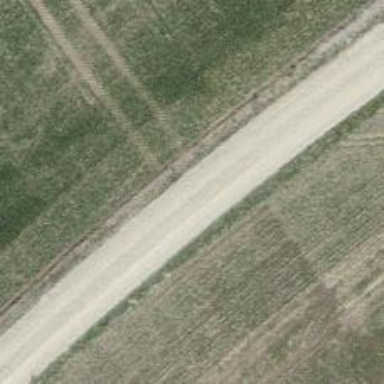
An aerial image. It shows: Well-maintained track road with grade 1 tracktype.